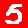
Digit: 5